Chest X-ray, PA view. Patient: 42 years old, sex M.
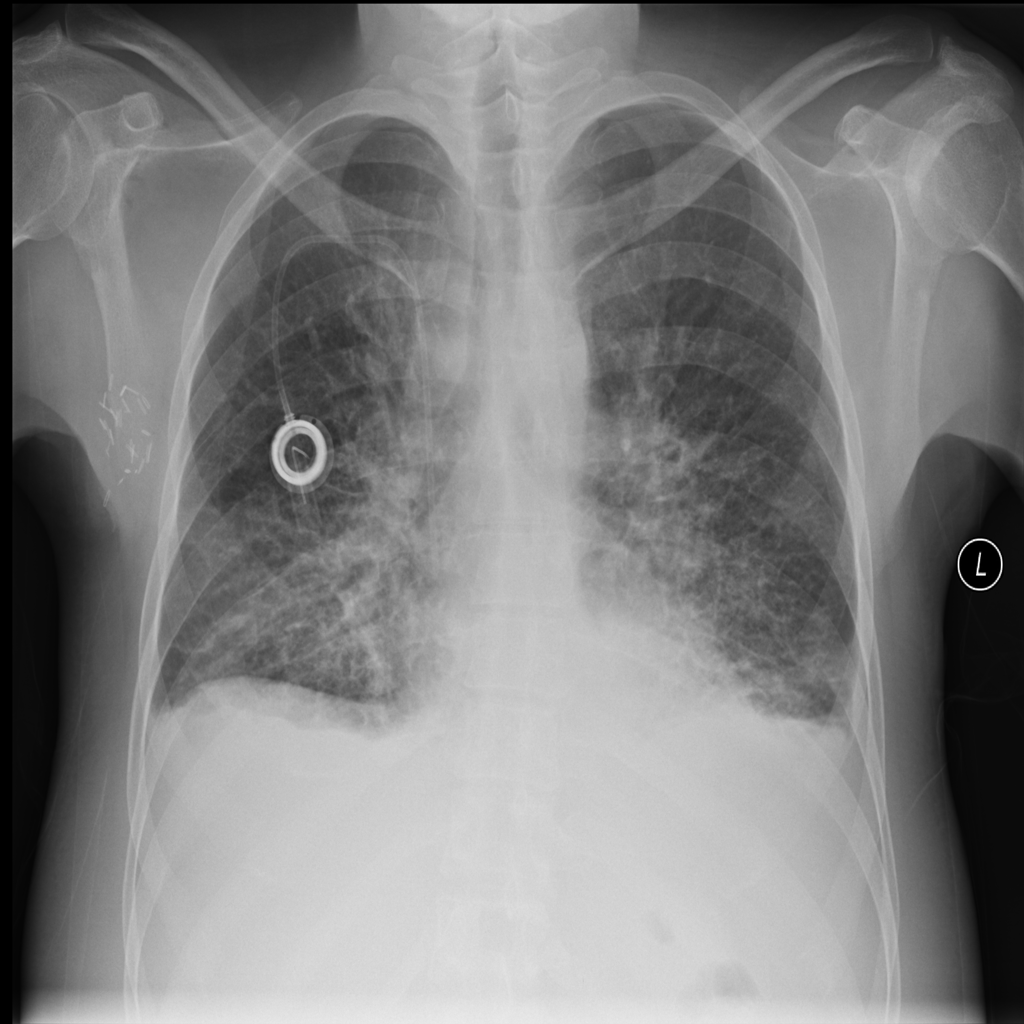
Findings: Effusion